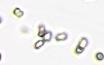
Label: Phaeocystis